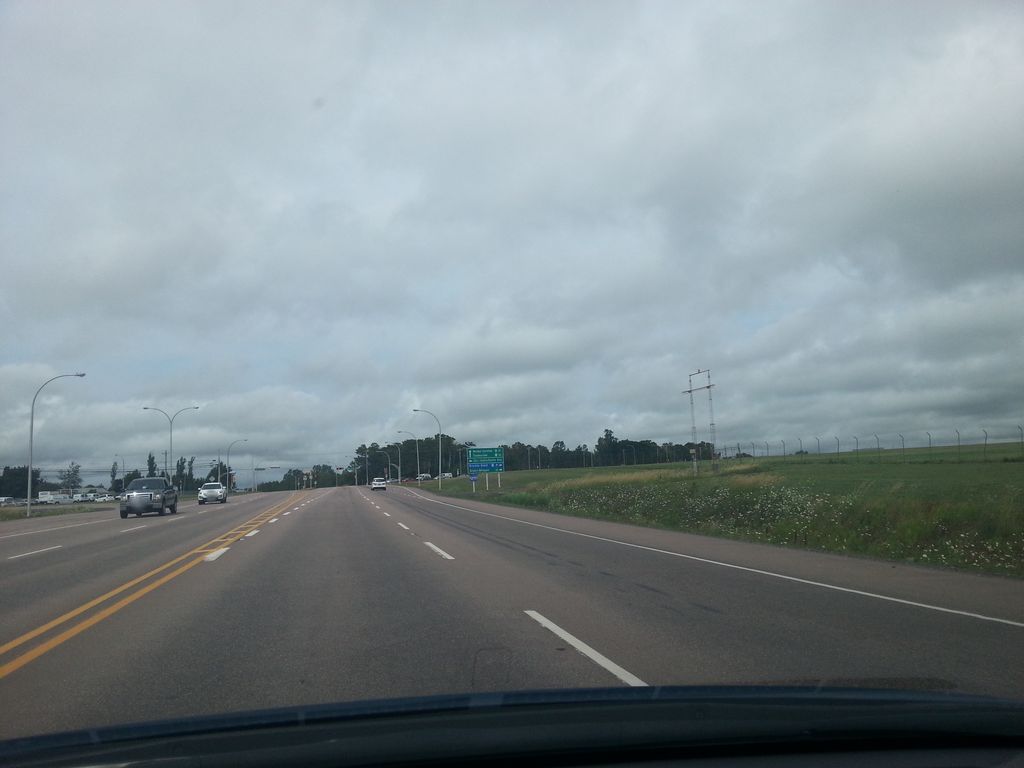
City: charlottetown